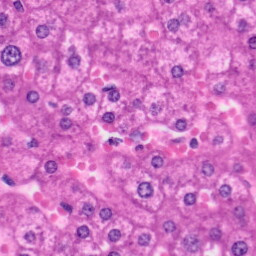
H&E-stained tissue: Liver